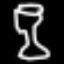
Label: hourglass